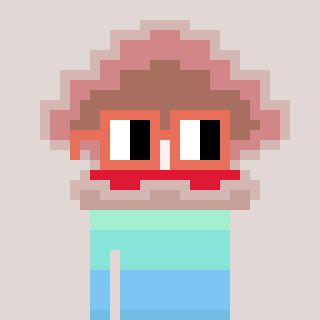
a pixel art character with square orange glasses, a oyster-shaped head and a cold-colored body on a warm background